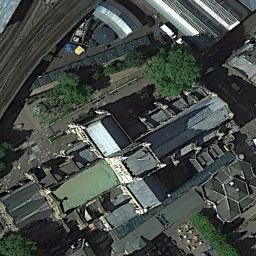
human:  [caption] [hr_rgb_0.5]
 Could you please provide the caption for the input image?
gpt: A church with a gray roof, The main house of the church has a cross-shaped roof, And there are many buildings and roads and trees around the church .

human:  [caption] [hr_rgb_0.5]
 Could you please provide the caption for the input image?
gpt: This is a church, And there is a highway in front of it .

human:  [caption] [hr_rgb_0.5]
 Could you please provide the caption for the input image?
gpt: The church with a flat top tower and the rest of the church has a cross-shaped roof .

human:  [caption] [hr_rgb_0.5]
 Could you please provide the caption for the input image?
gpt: The church is next to some gray buildings .

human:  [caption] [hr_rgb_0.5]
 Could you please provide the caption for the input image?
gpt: A church with a cross structure and a green tree beside .